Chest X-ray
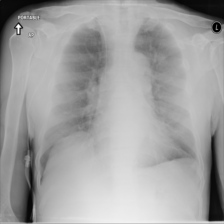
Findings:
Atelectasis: negative
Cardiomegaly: negative
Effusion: negative
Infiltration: negative
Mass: negative
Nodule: negative
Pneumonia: negative
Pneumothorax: negative
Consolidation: negative
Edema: negative
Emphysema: negative
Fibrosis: negative
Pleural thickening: negative
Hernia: negative